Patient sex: M
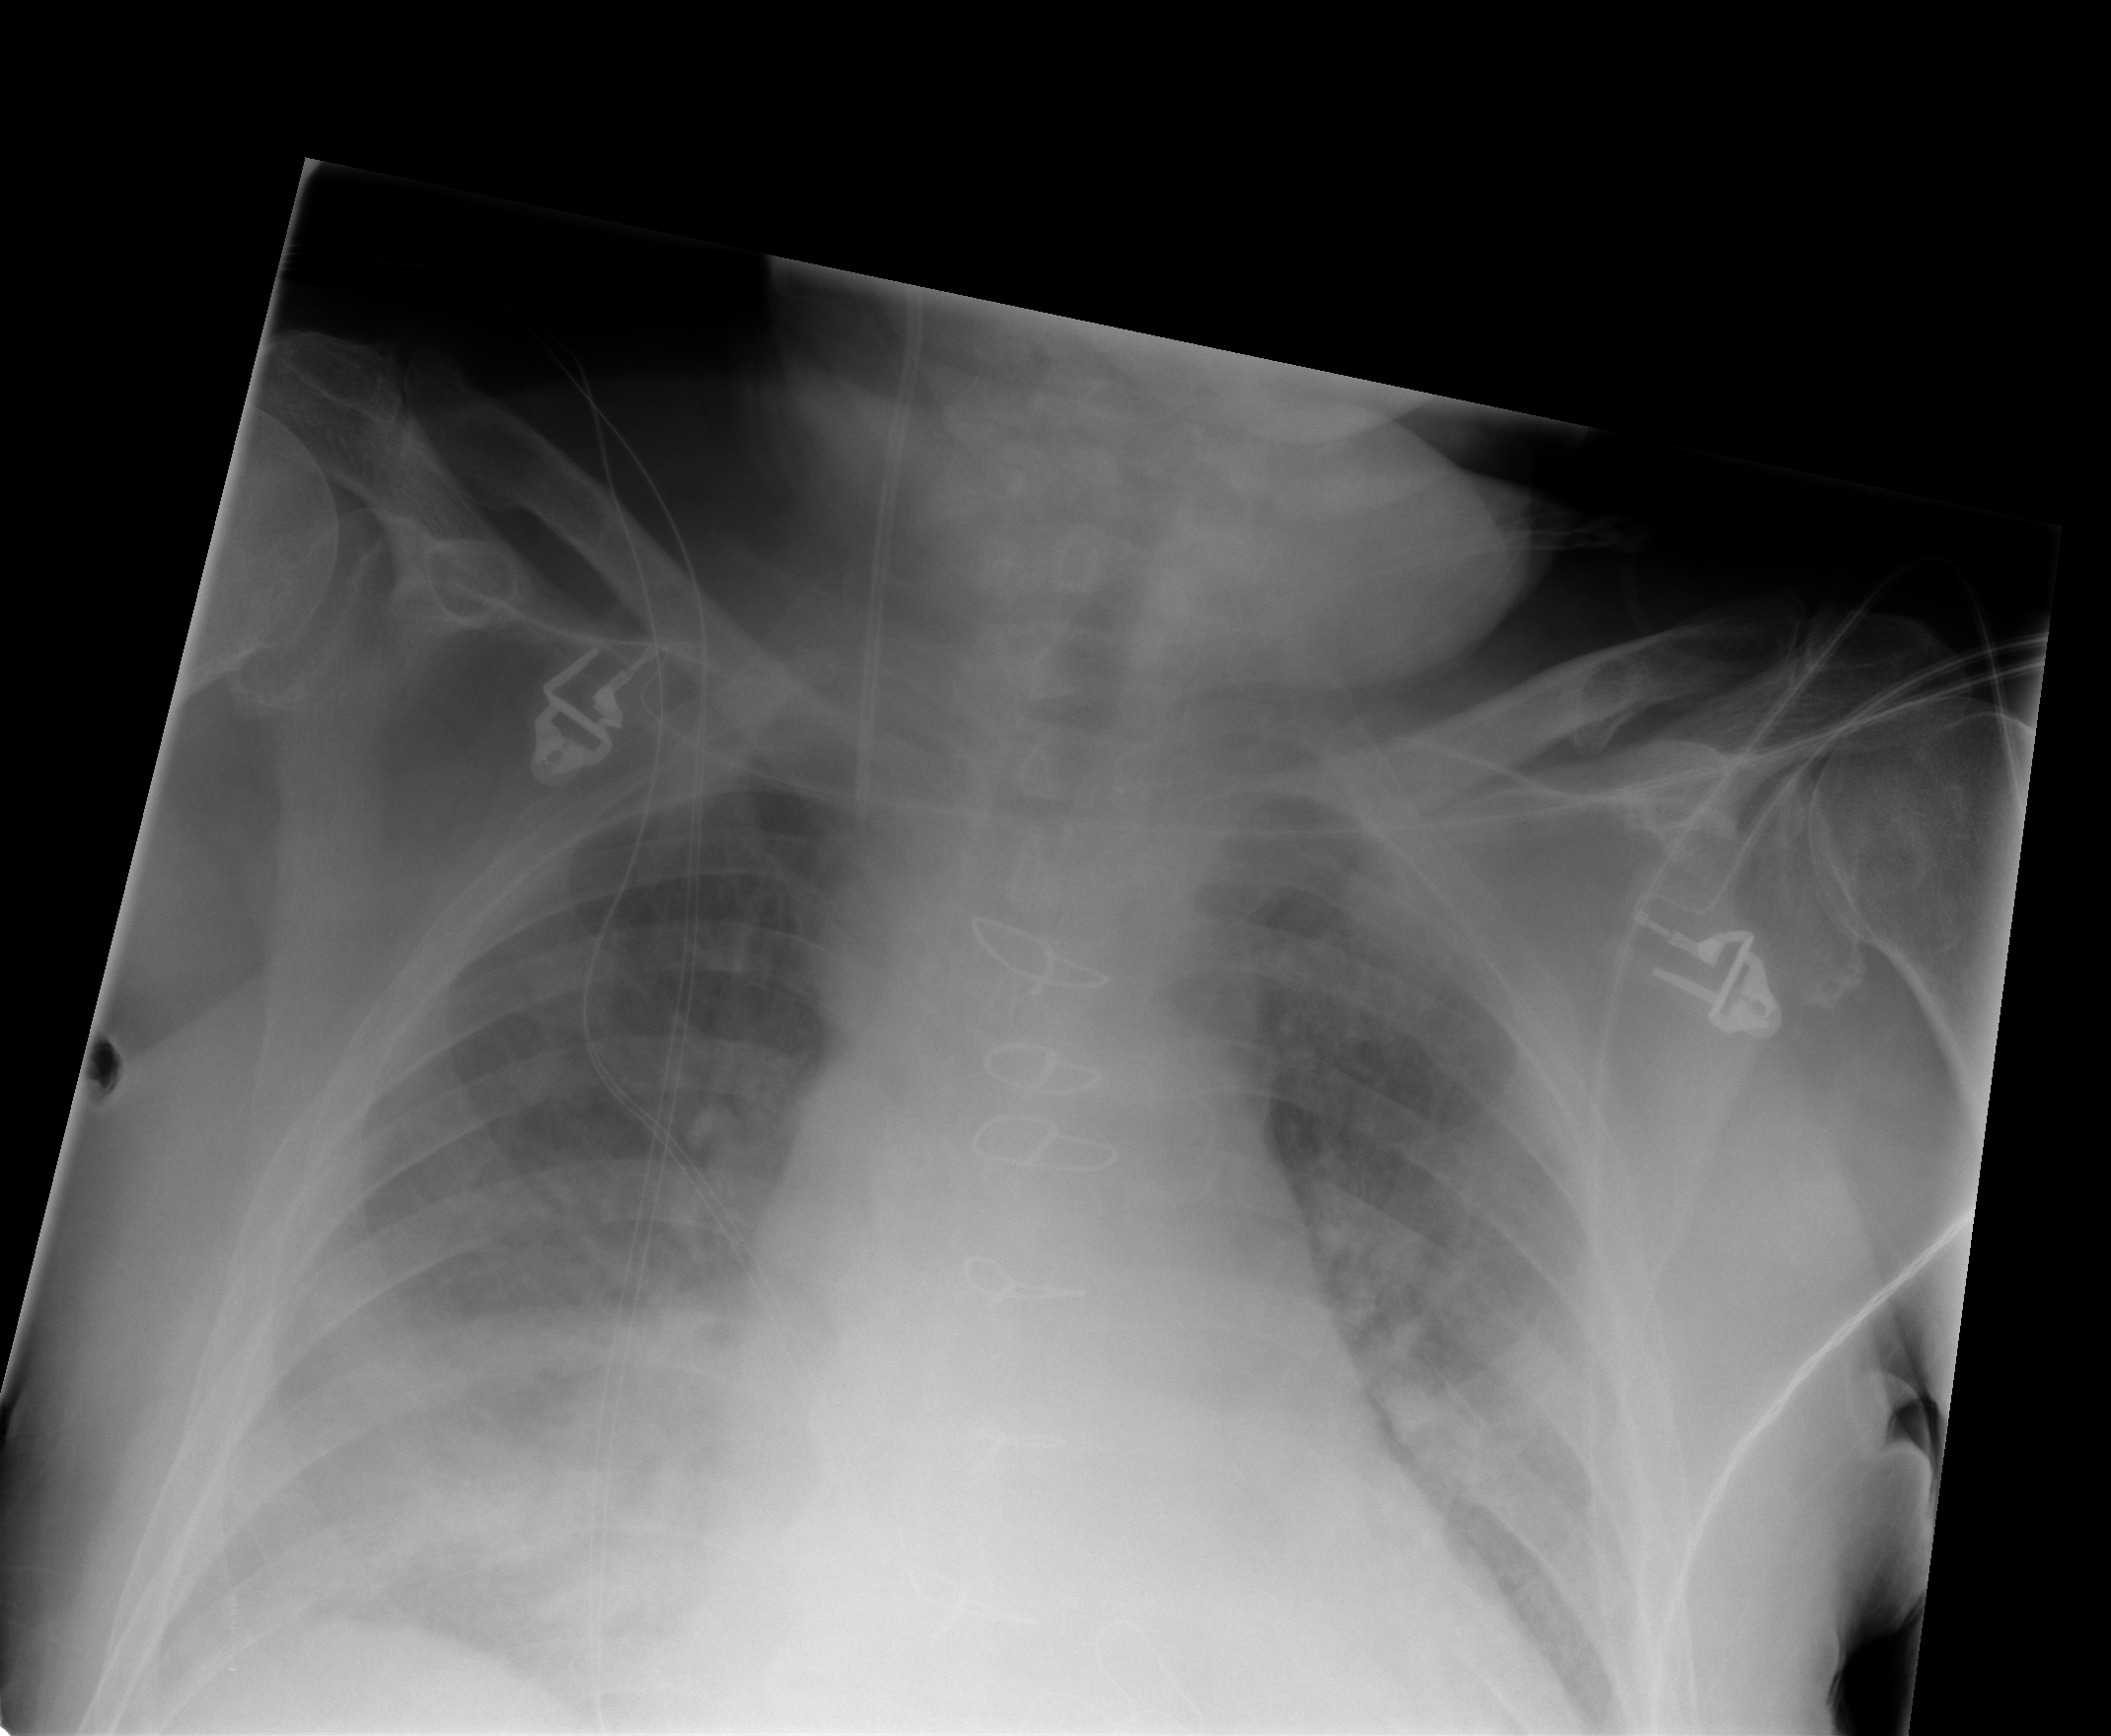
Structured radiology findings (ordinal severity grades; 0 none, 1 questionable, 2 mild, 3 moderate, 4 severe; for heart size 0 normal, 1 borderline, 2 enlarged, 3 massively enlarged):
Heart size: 1
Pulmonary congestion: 3
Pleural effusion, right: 0
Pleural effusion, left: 0
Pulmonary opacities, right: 3
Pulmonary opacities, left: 3
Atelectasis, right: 3
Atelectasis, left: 3